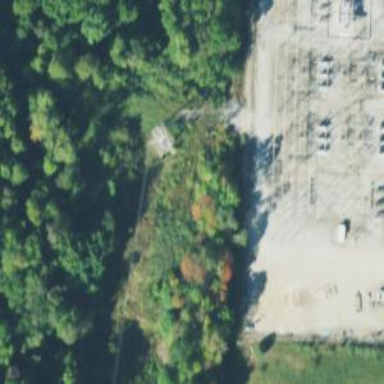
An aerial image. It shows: Lattice structure tower used for power transmission.